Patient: sex M, age 66
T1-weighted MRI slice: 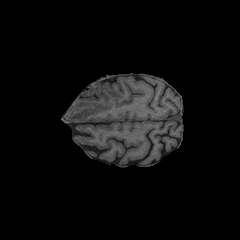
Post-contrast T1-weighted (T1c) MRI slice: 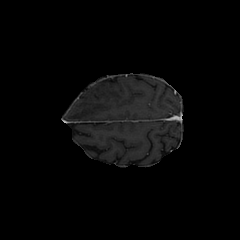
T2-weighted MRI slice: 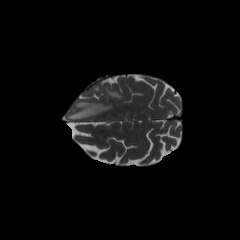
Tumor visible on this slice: yes
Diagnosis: Glioblastoma, IDH-wildtype
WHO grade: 4